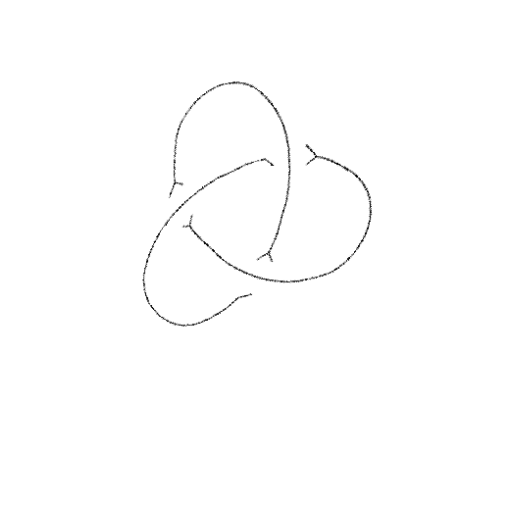
Crossing number: 3